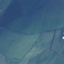
Land use / land cover: Pasture